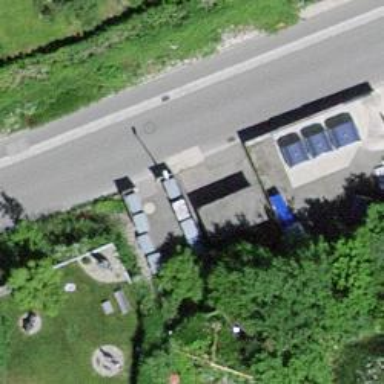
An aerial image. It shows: Transformer.